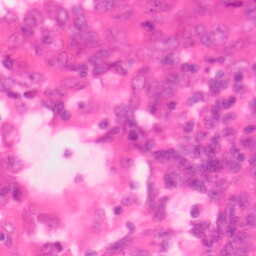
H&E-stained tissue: Colon